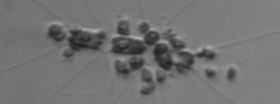
Label: Chaetoceros_didymus_TAG_external_flagellate